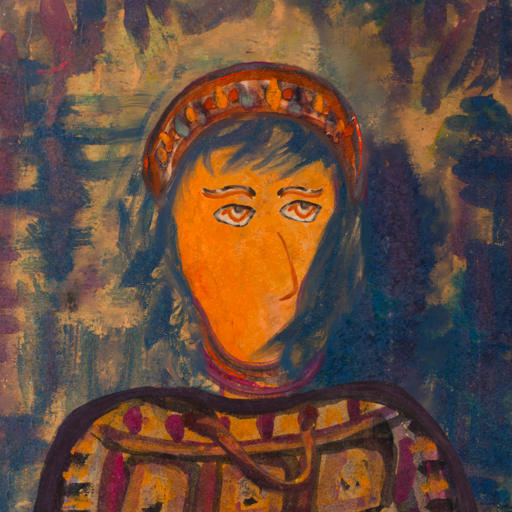
Background: InTheSun, Head And Neck Side: Hypocrite_w_Hair, Face Side: Experience, Bust: Doll, Hair Side: In_The_Sun, Head Accessory: Hypocrite, Second Necklace: Comrade, Necklace: Blank, Baby: Blank